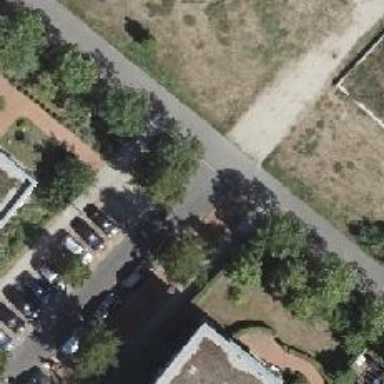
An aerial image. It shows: Residential road with asphalt surface. Both sides have sidewalks.